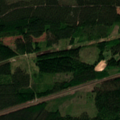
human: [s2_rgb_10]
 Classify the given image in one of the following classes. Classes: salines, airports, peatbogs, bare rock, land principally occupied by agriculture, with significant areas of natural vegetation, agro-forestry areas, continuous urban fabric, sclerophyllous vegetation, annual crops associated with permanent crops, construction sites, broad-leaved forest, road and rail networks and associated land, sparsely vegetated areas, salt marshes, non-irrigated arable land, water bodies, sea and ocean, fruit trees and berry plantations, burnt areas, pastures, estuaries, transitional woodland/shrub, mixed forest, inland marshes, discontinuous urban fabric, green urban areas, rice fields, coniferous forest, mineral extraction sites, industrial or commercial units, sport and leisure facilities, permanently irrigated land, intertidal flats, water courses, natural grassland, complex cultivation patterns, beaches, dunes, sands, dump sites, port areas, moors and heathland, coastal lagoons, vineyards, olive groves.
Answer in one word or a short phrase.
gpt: coniferous forest, mixed forest, transitional woodland/shrub